Question: I'm using navigation controller in one of my apps, and I am troubling with the title of navigation controller back button. I want
to make the title label to be fit within the back button area (something like:'adjustsFontSizeToFitWidth=YES')
to make the back button large enough to hold the text.
(solution 1 is more preferable).
For more info, I'm giving an image here...
---

fig1: Good for short titletext.
fig2: Title get truncated for long text.
fig3: Make the text self adjustable.
fig4: Make the button large enough to hold the text.
---
Thanks in advance... :)
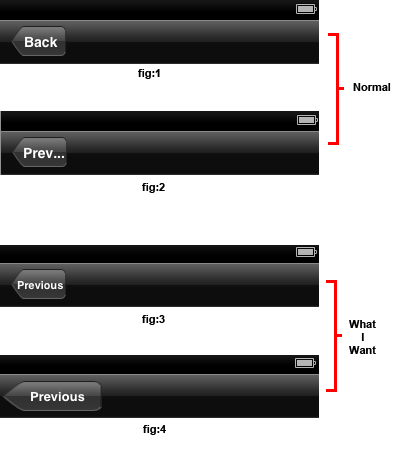
Answer: In IOSX ,till now apple not providing the permissions for customising the back button in navigation controller ,for achieving your requirement you can use your custom button because we are not having permissions for changing the back button frame.